Interaction volume radius: 10 \u00c5
Interaction volume height: 15 \u00c5
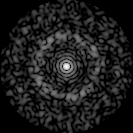
Disorder parameter: 0.8275